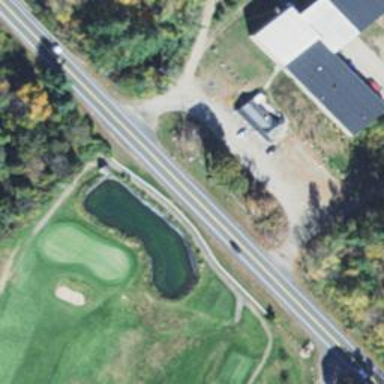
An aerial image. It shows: Path for both road and golf.